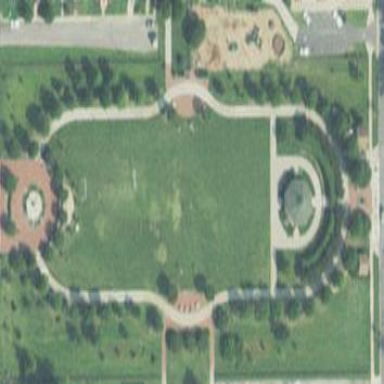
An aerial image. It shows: Park.